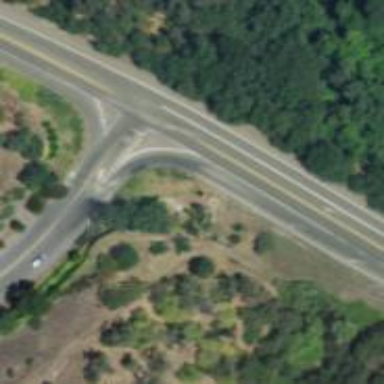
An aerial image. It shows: Secondary link road.